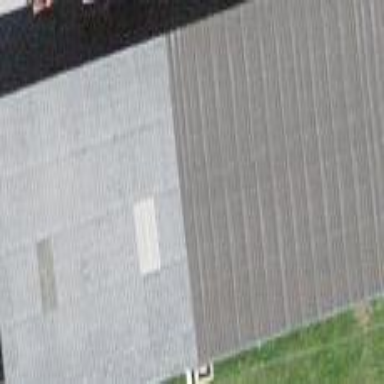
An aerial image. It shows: Shed.